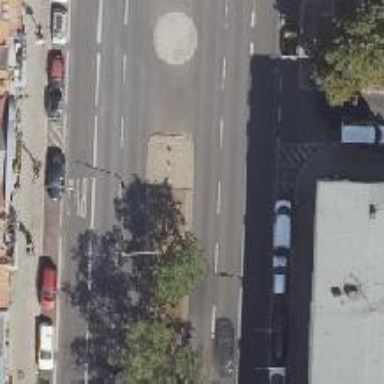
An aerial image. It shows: Unmarked crossing on asphalt footway.